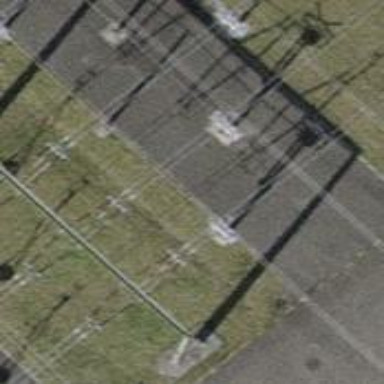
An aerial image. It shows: Busbar power line.